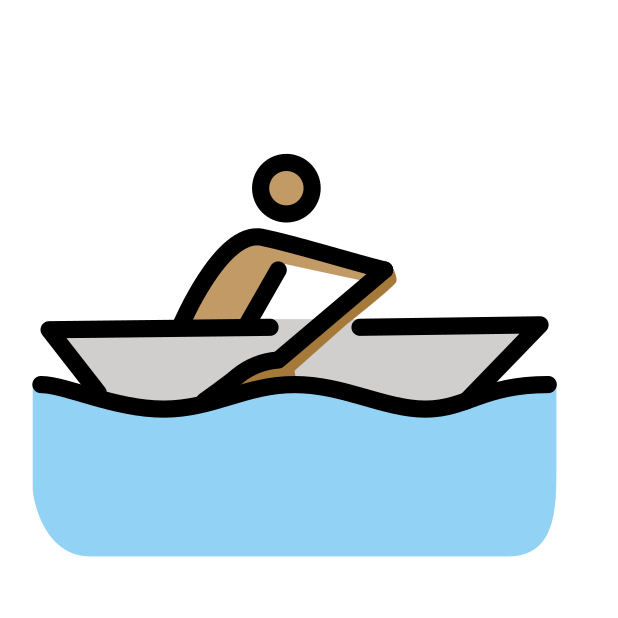
man rowing boat: medium skin tone